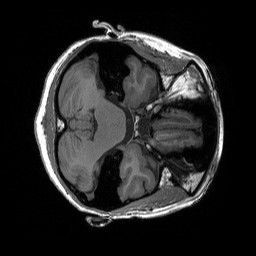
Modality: T1w
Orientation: axial
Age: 29
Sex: female
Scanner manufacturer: siemens
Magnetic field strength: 3 T
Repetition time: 1.9 s
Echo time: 0.00227 s